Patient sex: F
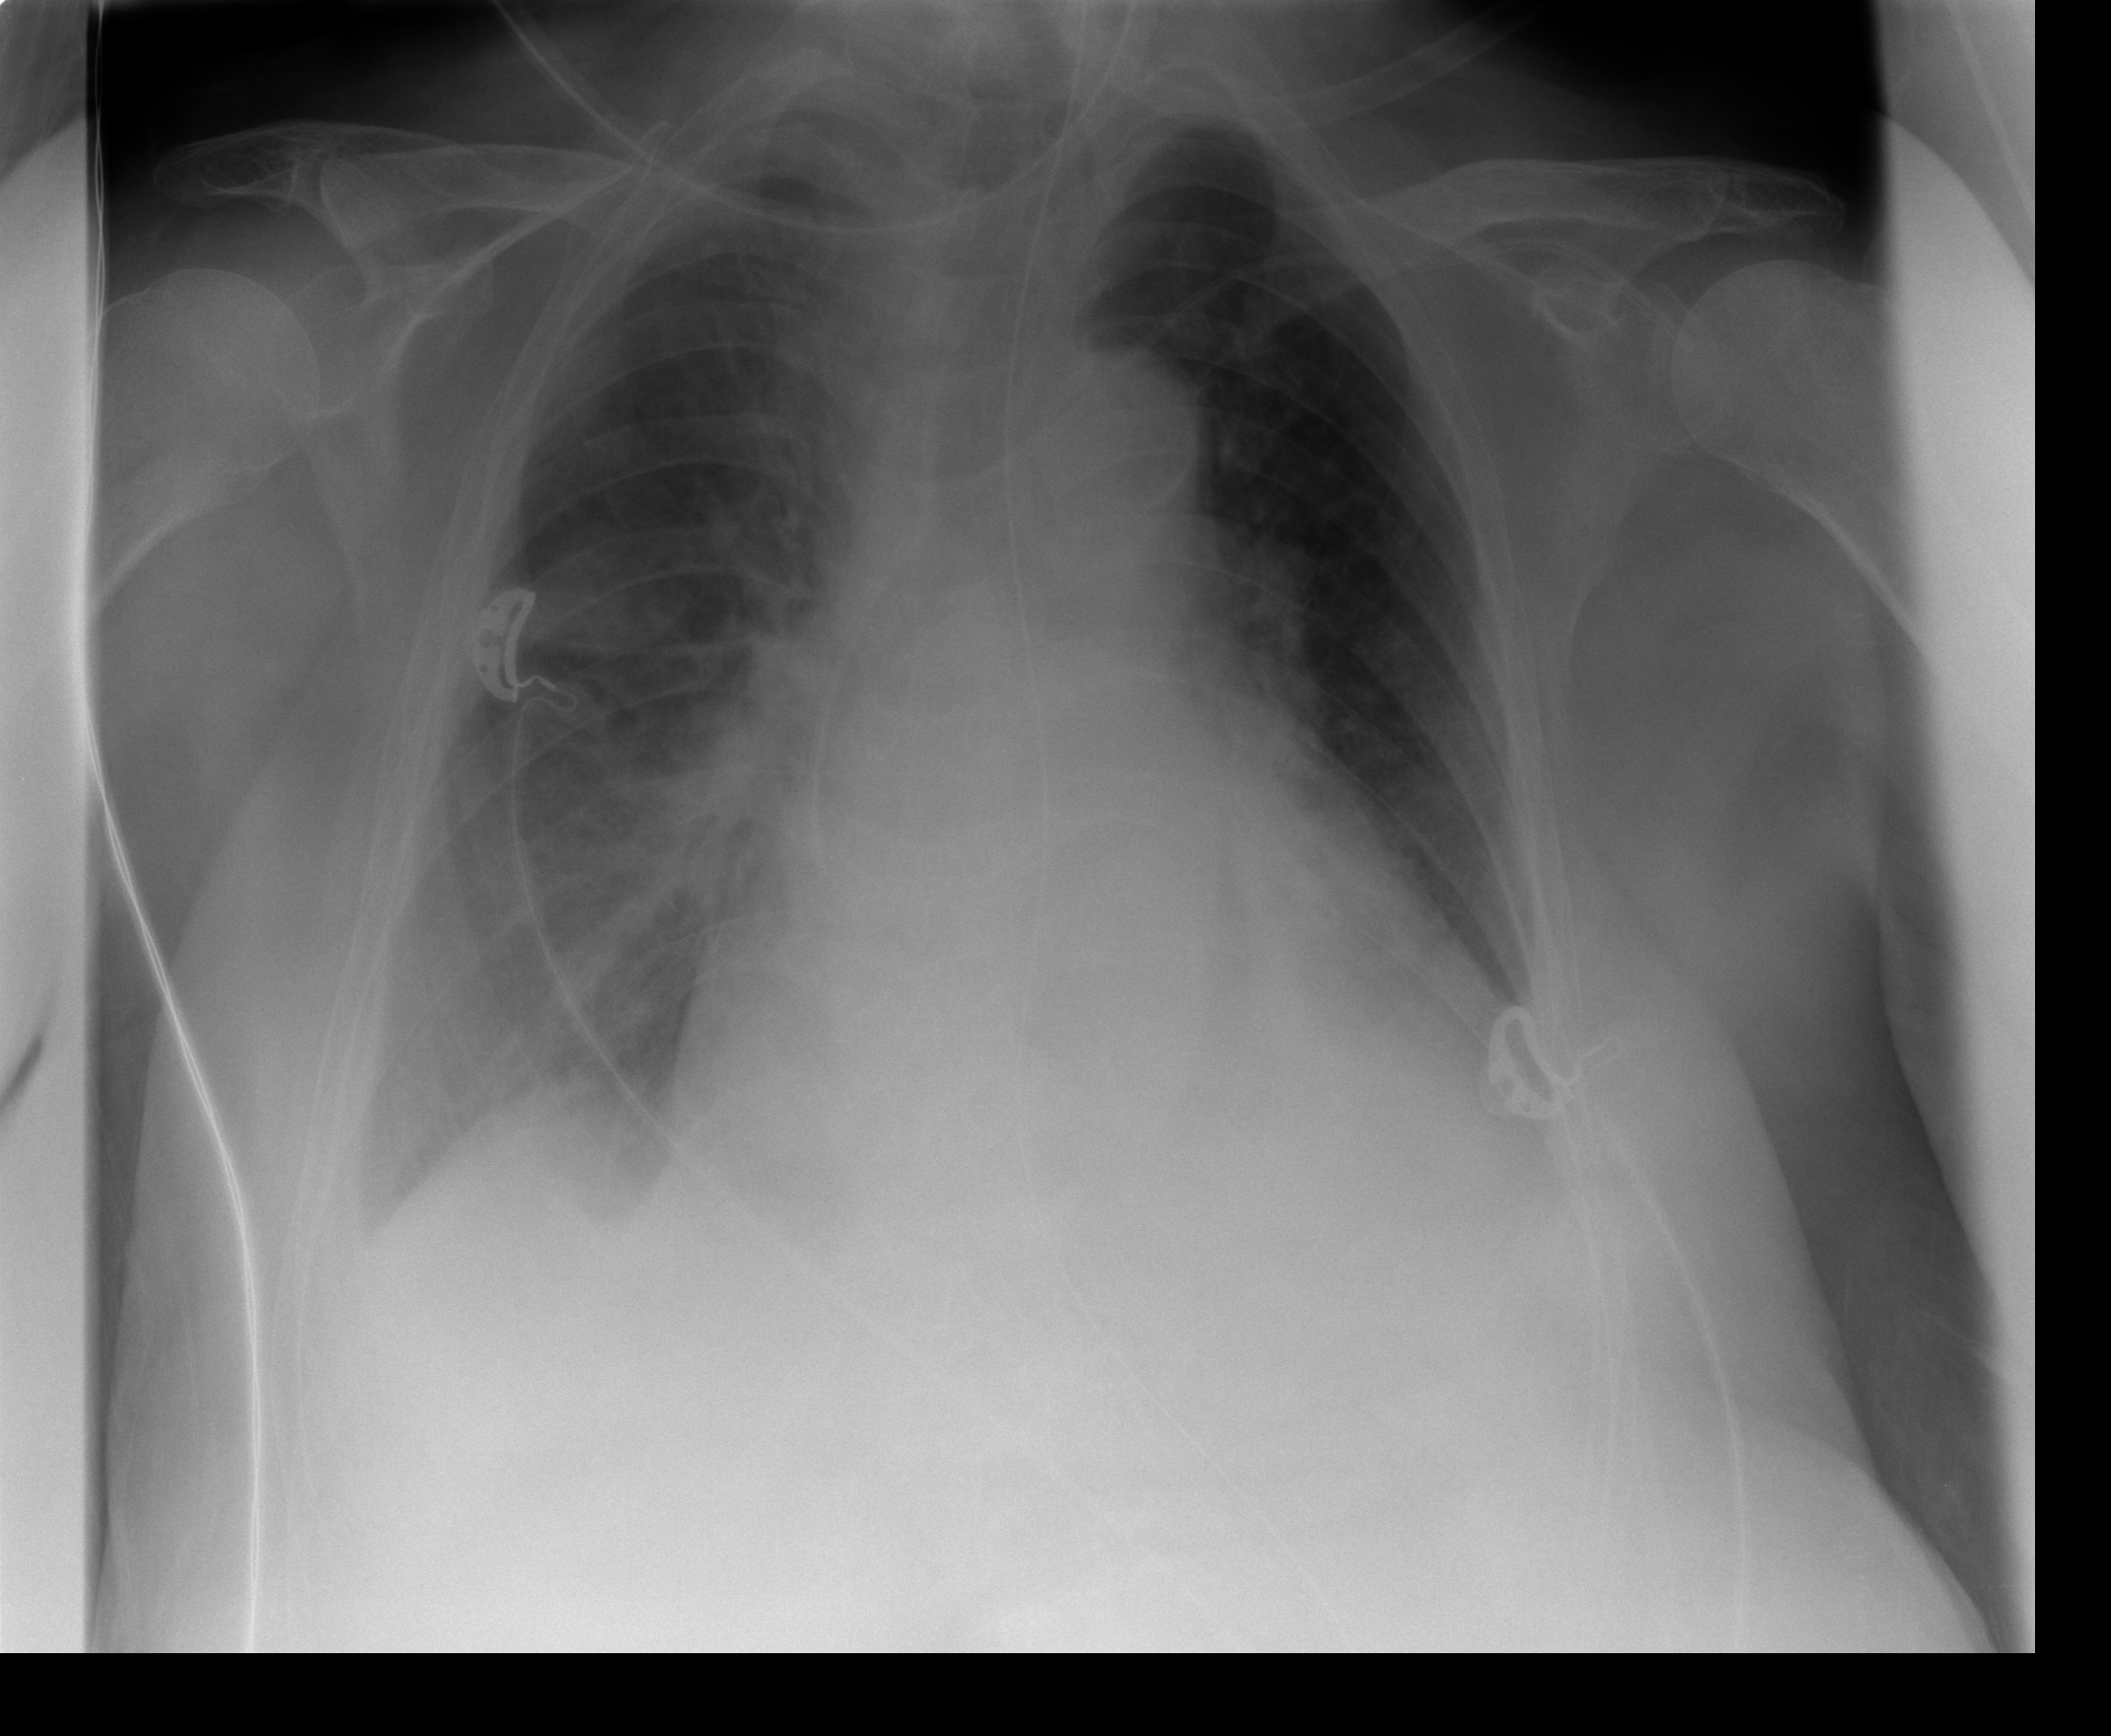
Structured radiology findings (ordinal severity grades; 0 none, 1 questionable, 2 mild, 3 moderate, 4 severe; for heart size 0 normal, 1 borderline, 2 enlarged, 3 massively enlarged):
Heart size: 2
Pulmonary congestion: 3
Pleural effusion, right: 2
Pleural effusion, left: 2
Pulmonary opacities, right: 0
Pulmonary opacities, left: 0
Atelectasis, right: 2
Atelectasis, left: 2